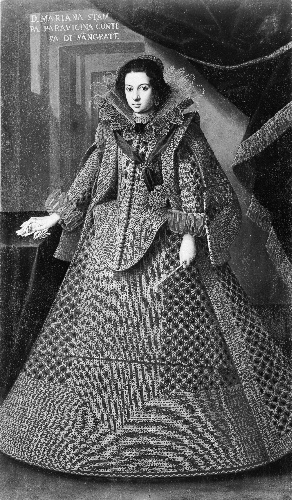
Title: Doña Marianna Stampa Parravicina (born 1612), Condesa di Segrate
Artist: Spanish Painter
Artist bio: early 17th century
Object type: Painting
Classification: Paintings
Medium: Oil on canvas
Dimensions: 80 1/2 x 46 in. (204.5 x 116.8 cm)
Department: European Paintings
Credit line: Bequest of Helen Hay Whitney, 1944
Accession year: 1945
Repository: Metropolitan Museum of Art, New York, NY
Tags: Portraits|Women